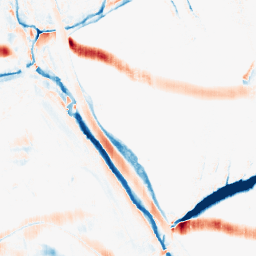
Category: morphological
Decomposition family: morphological_rect
Decomposition parameters: operation: average
width: 5
height: 20
Upsampling method: sinc_hamming
Upsampling parameters: scale: 4
kernel_size: 8
Upsampling scale: 4